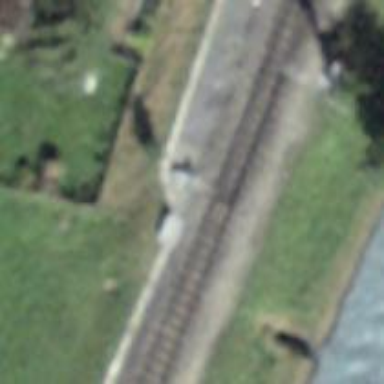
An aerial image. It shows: Railway switch.